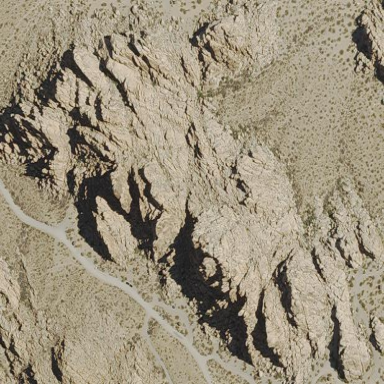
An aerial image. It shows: Landscape dominated by bare rock.